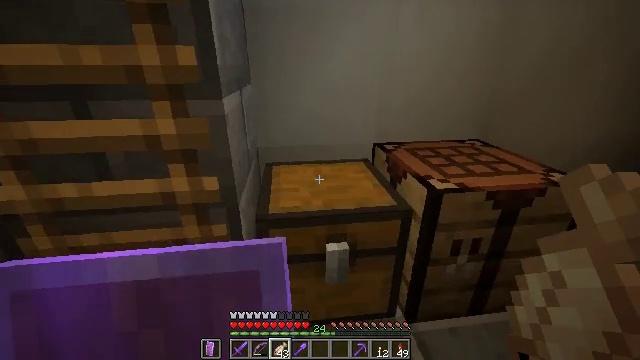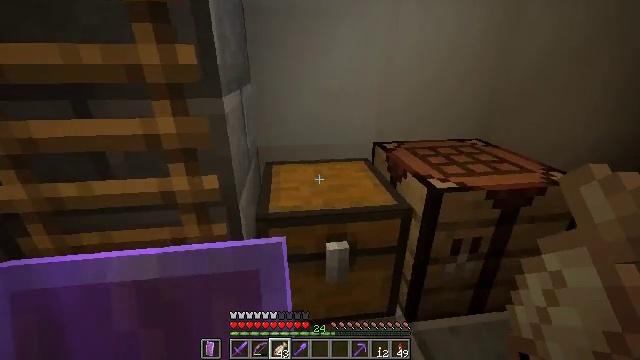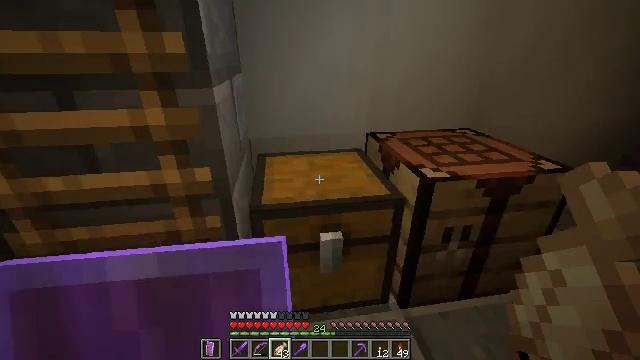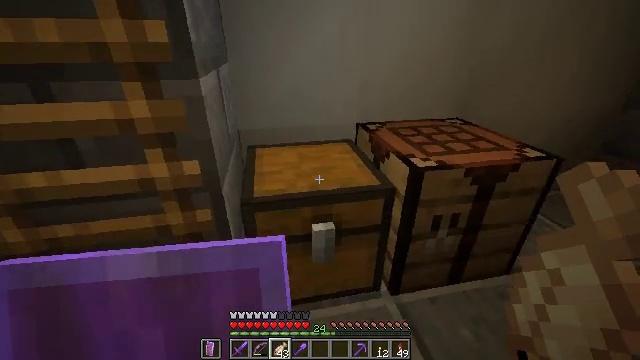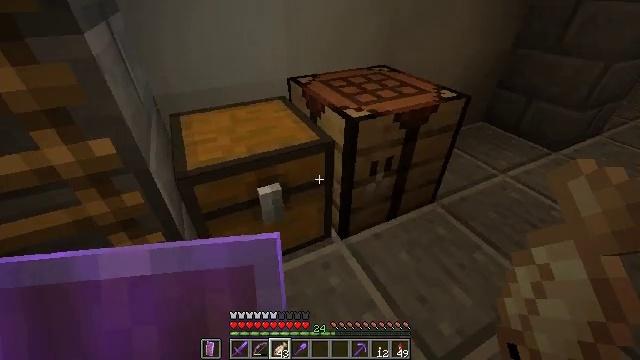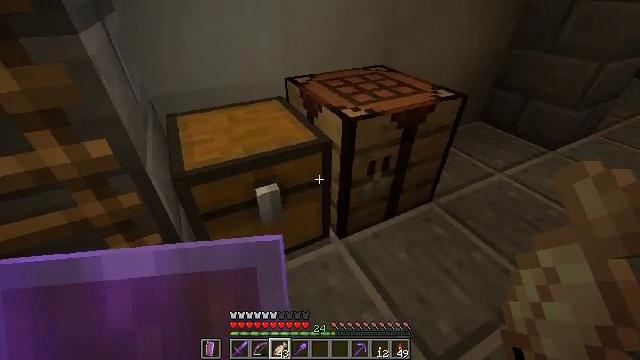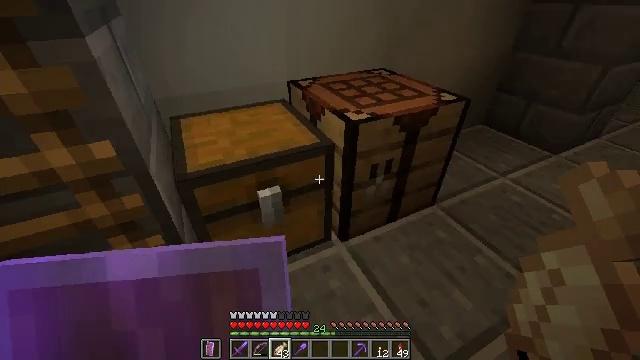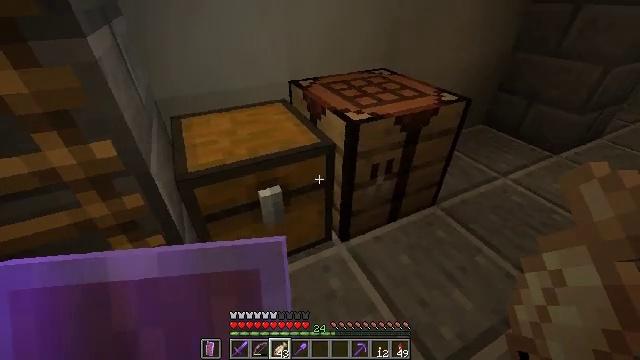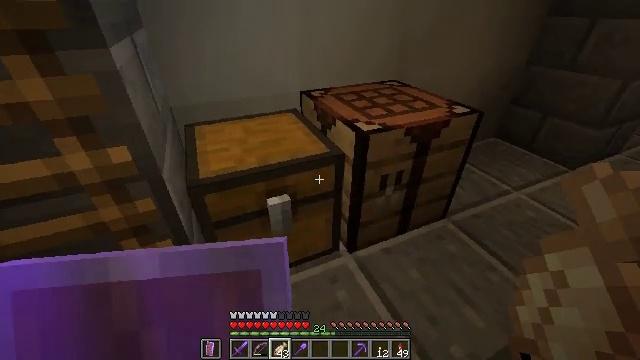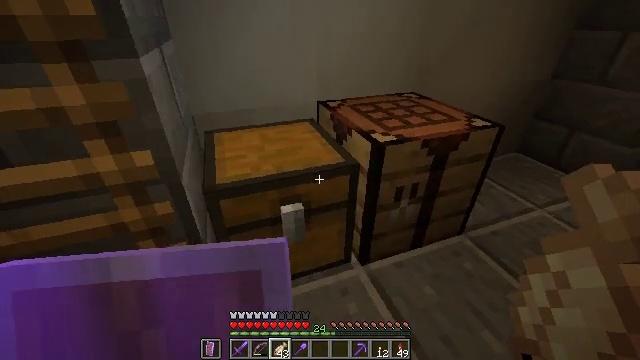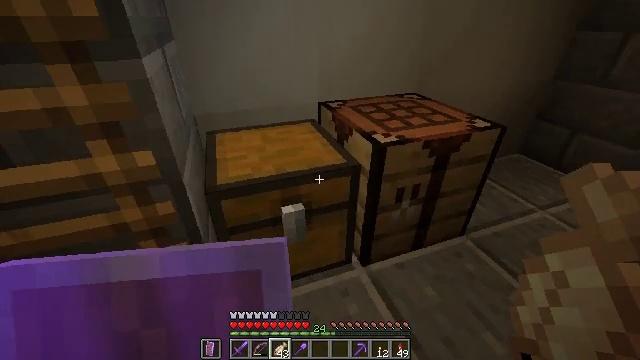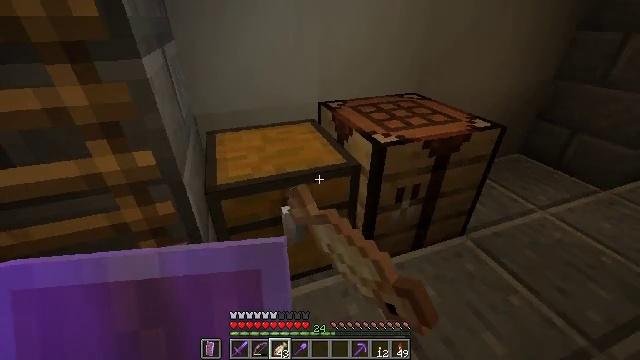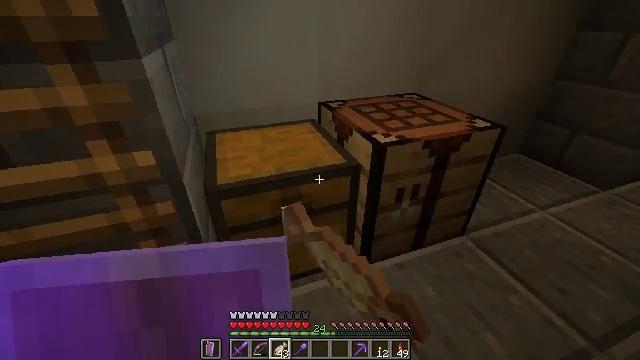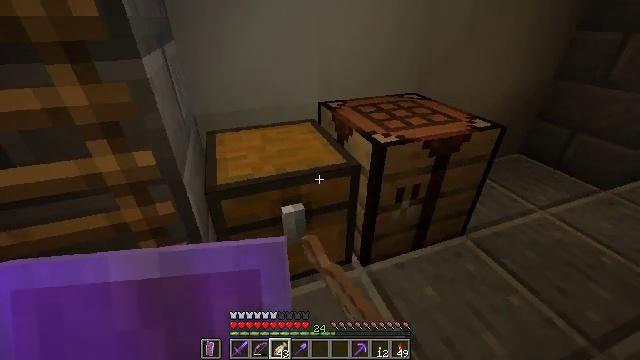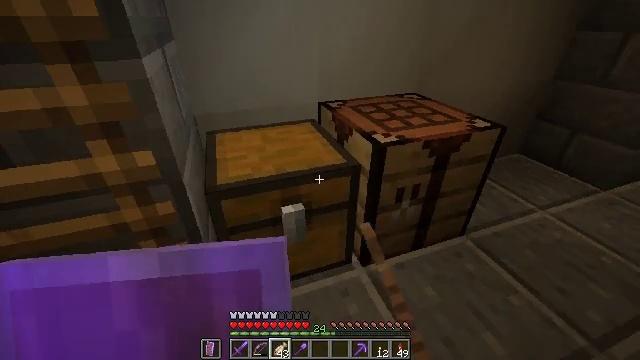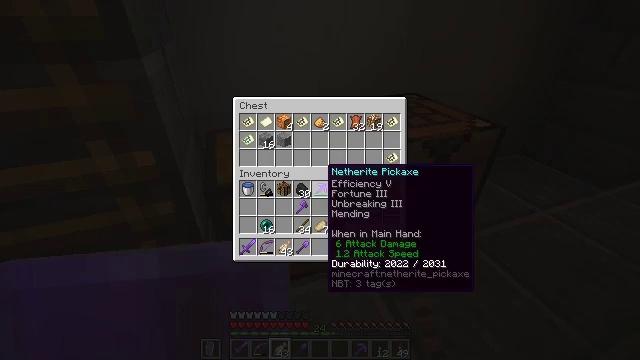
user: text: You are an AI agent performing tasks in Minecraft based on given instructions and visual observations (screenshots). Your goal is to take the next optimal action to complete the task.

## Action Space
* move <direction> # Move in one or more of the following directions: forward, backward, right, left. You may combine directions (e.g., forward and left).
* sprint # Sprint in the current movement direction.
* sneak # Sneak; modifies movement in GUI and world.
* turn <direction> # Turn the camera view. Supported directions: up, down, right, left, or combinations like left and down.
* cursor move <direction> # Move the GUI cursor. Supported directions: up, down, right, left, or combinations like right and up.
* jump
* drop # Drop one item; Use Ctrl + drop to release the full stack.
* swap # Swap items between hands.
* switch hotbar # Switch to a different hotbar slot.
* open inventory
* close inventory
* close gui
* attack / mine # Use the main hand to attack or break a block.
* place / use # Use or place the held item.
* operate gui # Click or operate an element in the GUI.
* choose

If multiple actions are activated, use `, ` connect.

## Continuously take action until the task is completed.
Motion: motion action
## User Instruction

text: Open a crafting table to create an item frame.
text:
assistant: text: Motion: no_op
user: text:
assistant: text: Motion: turn right and down
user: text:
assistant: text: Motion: turn right and down
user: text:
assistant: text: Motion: turn right and down
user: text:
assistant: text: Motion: no_op
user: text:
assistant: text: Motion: no_op
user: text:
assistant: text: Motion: no_op
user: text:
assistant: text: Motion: turn left and up
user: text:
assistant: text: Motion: turn left and up
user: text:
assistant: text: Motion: use / place
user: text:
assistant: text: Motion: use / place
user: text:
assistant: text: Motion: use / place
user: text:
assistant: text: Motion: use / place
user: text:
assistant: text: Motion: no_op
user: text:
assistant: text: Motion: no_op
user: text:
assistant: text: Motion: no_op
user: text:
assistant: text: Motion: turn up
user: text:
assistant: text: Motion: no_op
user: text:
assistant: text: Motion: no_op
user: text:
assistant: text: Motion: no_op
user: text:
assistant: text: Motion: no_op
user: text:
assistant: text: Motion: no_op
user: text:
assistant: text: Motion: no_op
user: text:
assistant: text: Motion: no_op
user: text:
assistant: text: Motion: no_op
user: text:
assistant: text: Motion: no_op
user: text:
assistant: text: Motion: turn right and down
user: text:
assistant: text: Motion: no_op
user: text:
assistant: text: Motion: no_op
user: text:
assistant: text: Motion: no_op